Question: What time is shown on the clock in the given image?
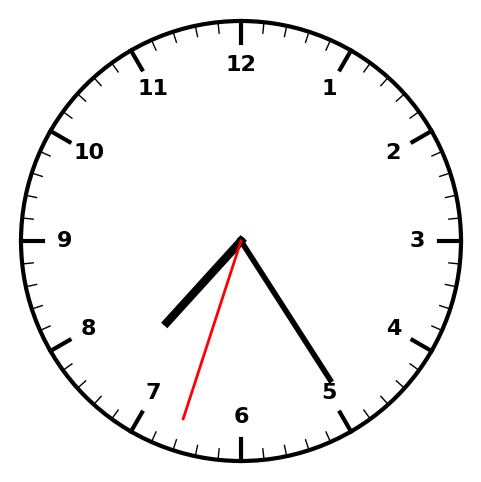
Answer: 07:24:33